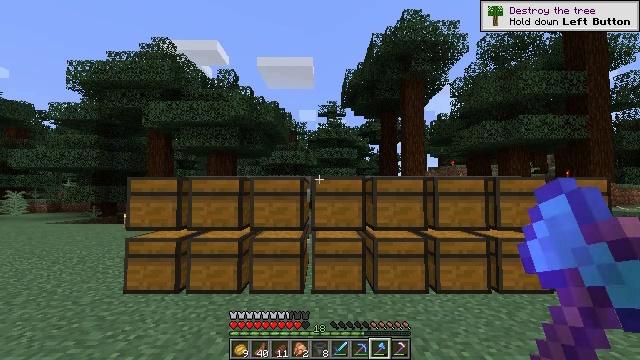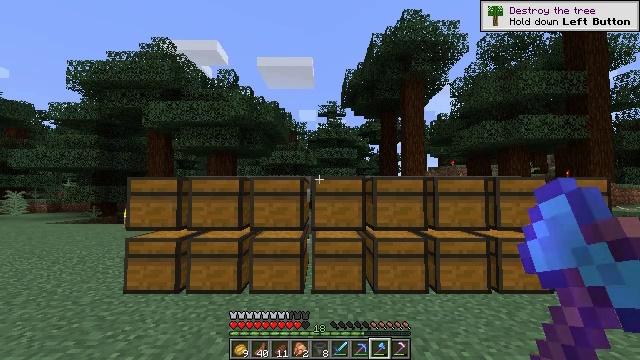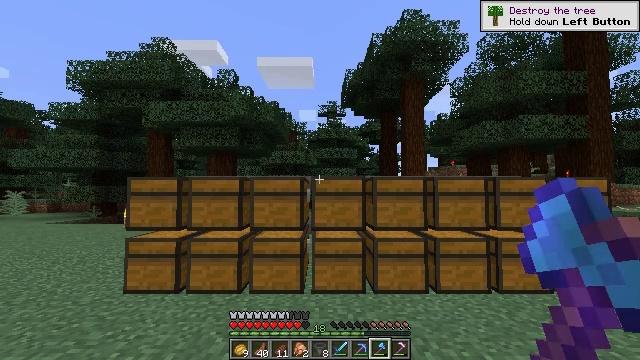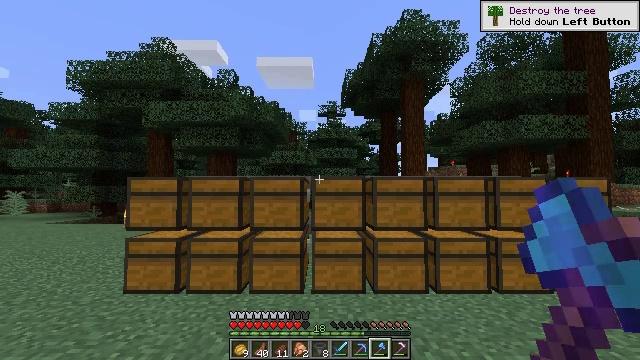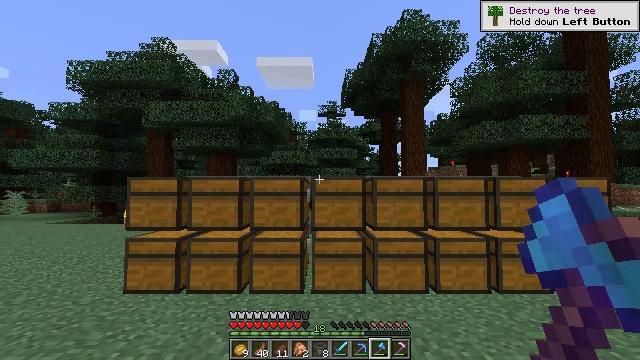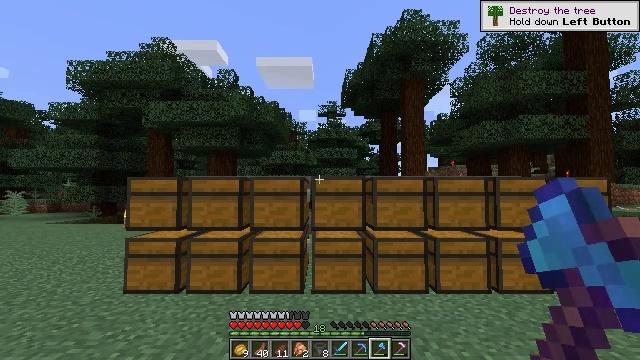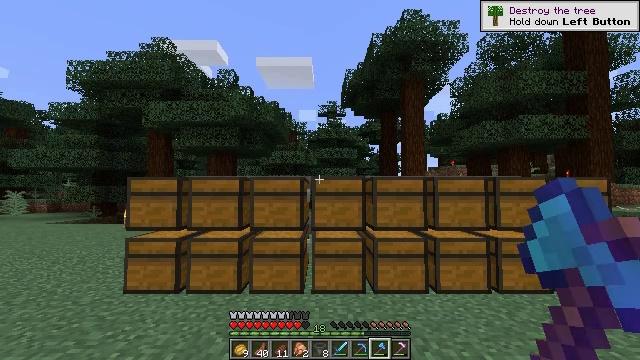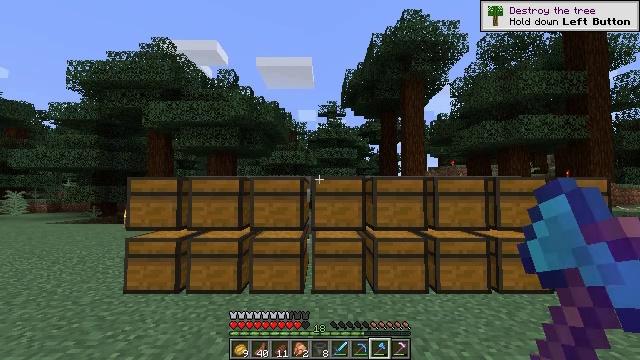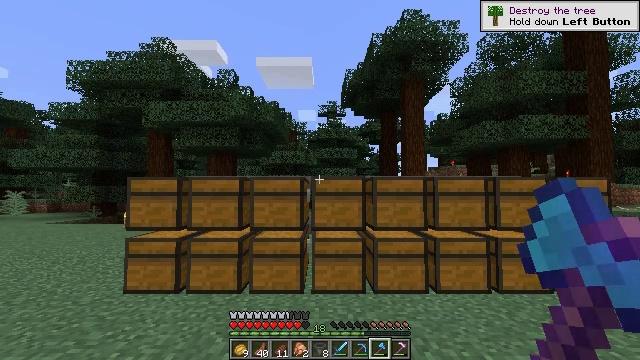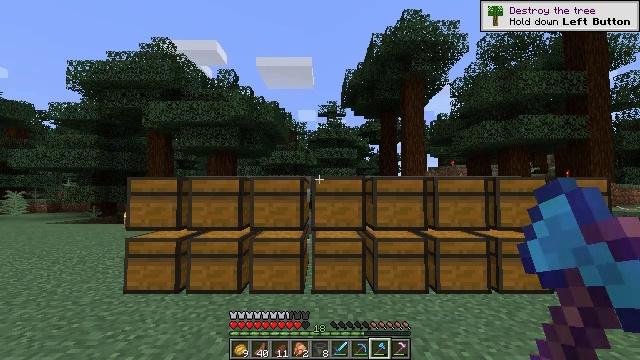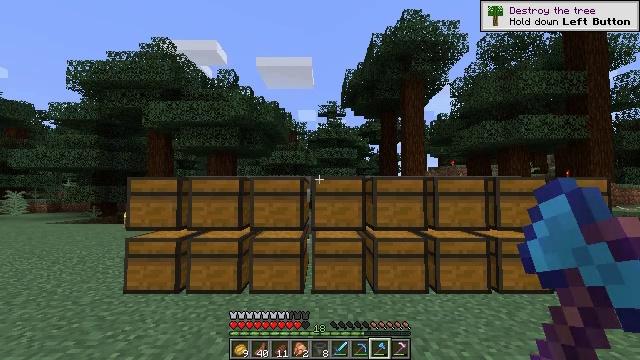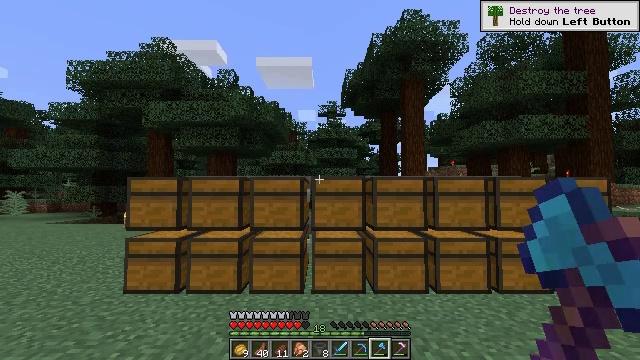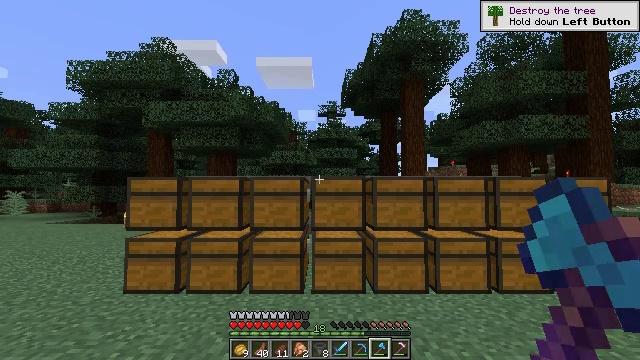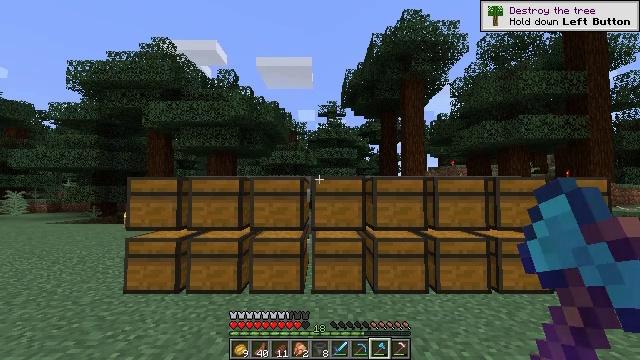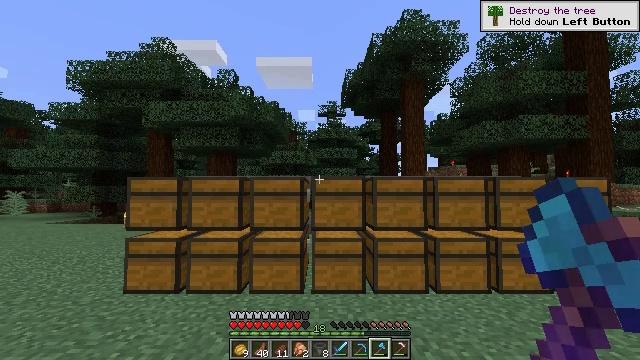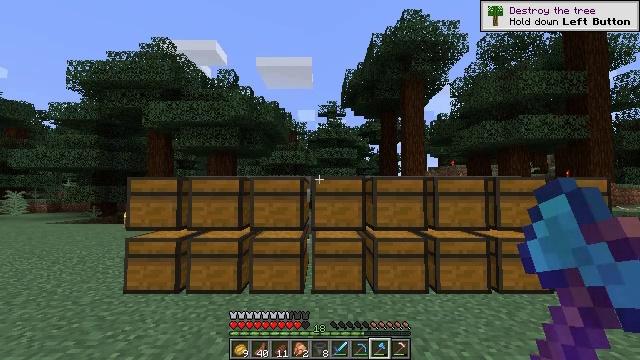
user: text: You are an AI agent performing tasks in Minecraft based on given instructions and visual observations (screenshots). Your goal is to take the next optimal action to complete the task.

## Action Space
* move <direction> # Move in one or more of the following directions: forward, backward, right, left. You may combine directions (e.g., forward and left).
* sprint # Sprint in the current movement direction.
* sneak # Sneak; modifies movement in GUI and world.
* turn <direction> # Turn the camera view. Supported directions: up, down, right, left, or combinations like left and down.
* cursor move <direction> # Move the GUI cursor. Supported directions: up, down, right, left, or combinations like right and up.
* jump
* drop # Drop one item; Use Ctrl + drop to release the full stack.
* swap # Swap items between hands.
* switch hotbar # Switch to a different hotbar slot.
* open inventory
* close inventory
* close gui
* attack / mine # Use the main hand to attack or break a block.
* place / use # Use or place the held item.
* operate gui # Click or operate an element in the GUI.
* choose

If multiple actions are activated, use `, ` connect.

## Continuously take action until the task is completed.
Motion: motion action
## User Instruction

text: Attack the large fern to gather it.
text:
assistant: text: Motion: no_op
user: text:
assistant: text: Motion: no_op
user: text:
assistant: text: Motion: no_op
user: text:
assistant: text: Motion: no_op
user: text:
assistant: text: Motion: no_op
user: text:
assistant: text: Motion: no_op
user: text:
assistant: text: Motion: no_op
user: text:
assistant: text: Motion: no_op
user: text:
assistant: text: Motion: no_op
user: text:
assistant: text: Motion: no_op
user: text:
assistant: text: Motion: no_op
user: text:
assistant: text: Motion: no_op
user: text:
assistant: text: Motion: no_op
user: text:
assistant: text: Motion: no_op
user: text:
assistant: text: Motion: no_op
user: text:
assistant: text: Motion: no_op
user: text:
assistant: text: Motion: no_op
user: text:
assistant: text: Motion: no_op
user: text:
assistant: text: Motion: no_op
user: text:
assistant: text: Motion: no_op
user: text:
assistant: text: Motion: no_op
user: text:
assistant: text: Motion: no_op
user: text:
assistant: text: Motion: no_op
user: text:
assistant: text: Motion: no_op
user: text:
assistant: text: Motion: no_op
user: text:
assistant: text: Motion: no_op
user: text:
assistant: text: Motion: no_op
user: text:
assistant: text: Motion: no_op
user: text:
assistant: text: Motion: no_op
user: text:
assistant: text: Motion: no_op